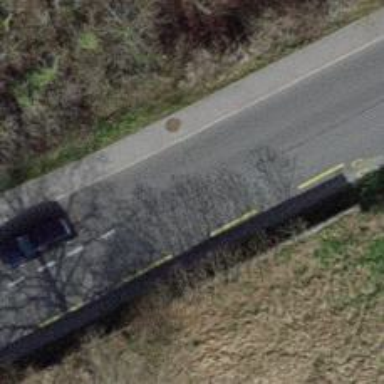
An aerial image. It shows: Secondary road with designated cycle lane on the left side.